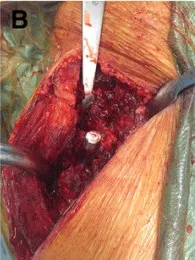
With the osteotomy out of the way, the proximal femur is exposed and accessible (B-C).
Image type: medical_photograph (other_medical_photograph)